Question: What is the best way to customize a radio box like this. It should be for ie10, chrome, firefox.
I cant make everything by by own with css and javascript. is there a better way ?

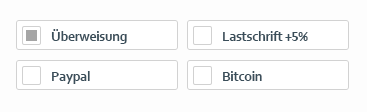
Answer: Hide inputs, and style labels:
'''
input[type='checkbox']{
display: none;
}
label{
border: 1px solid #ddd;
padding: 10px;
position: relative;
padding-left: 36px;
}
label::before{
position: absolute;
left: 10px;
top: 10px;
content: '';
box-shadow: 0px 0px 2px #999;
border: 2px solid #fff;
width: 12px;
height: 12px;
}
input:checked + label::before{
background: #ccc;
}
'''
<URL>